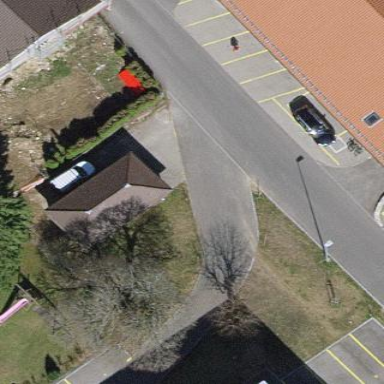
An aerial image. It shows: Parking available on the street side.